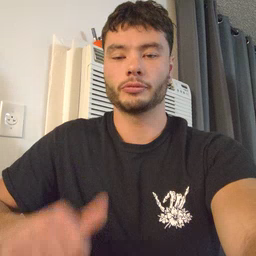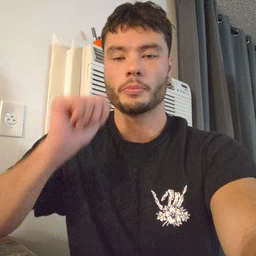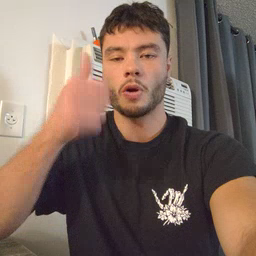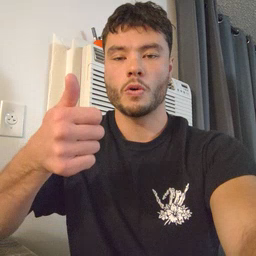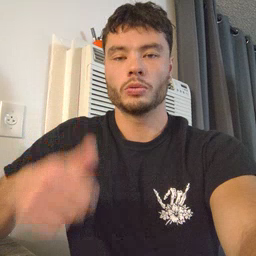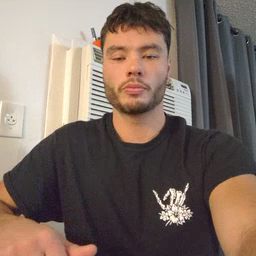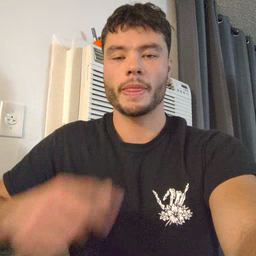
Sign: tomorrow